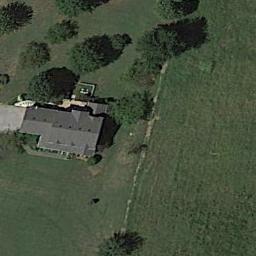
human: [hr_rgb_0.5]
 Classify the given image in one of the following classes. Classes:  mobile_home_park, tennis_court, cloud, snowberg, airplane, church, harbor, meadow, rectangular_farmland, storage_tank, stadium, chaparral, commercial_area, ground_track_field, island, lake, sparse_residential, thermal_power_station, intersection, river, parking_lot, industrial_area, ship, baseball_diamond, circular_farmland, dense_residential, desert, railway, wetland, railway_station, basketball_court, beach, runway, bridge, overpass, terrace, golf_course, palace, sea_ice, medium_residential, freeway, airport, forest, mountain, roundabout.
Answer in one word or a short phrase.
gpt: sparse_residential